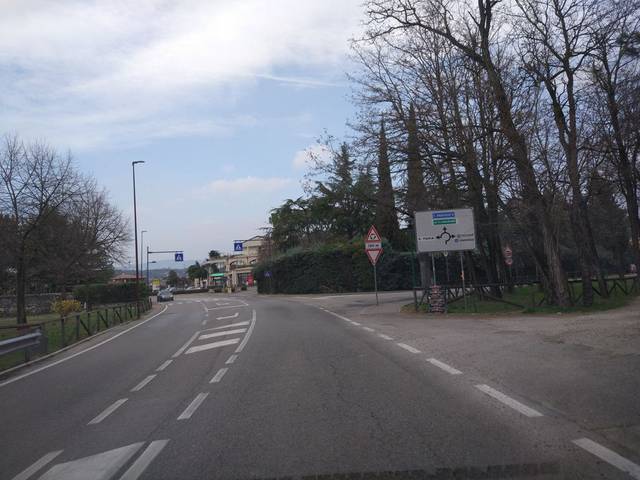
Region: Italy
Coordinates: 45.502, 10.937